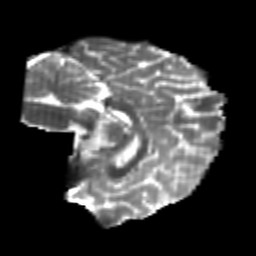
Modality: T2w
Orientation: sagittal
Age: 20
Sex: male
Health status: healthy
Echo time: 0.074 s